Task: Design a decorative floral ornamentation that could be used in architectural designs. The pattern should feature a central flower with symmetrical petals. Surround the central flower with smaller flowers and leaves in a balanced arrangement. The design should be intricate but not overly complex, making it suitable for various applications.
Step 1527:
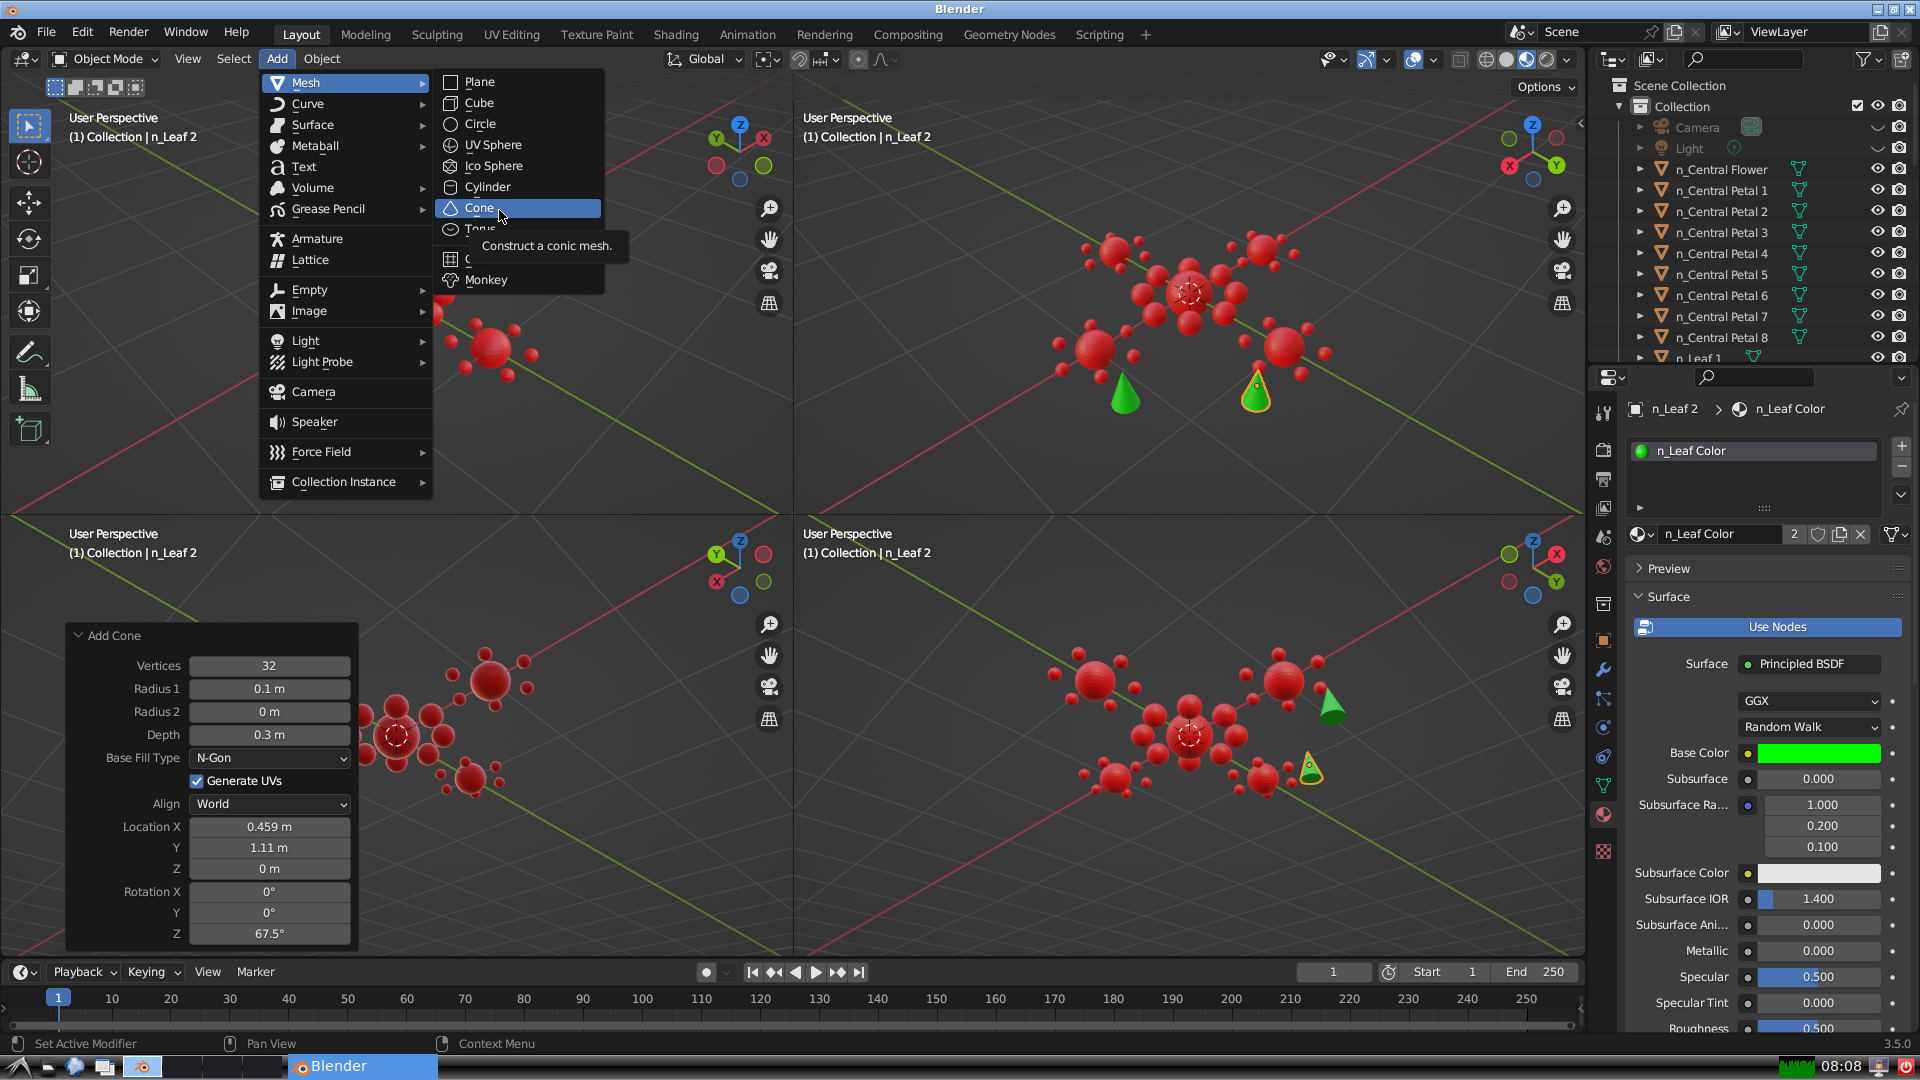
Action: click: no